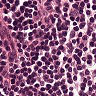
Metastatic tissue present: no